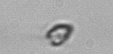
Label: Pyramimonas